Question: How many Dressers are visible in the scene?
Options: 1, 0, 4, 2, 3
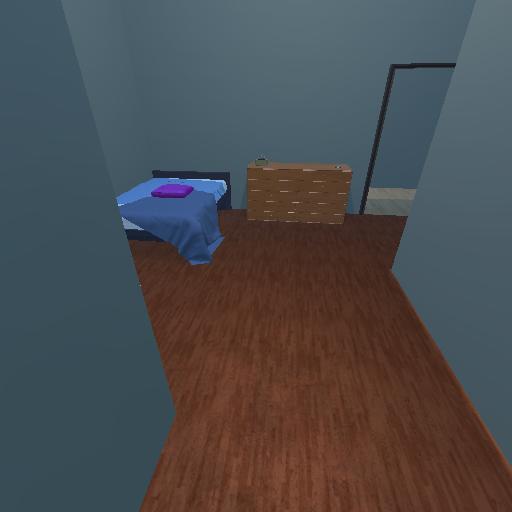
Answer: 1